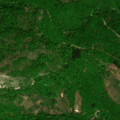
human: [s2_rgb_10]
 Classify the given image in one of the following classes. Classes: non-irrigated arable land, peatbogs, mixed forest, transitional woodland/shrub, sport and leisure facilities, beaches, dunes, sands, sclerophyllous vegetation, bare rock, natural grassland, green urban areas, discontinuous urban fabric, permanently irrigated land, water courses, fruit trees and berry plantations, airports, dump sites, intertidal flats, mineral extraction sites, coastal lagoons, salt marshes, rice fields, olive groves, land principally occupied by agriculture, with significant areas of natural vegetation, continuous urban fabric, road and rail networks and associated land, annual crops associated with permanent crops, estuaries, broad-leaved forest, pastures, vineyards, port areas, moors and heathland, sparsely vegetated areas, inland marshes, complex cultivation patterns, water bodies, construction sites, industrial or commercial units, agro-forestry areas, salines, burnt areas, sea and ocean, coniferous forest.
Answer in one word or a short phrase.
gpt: broad-leaved forest, transitional woodland/shrub